Interaction volume radius: 5 \u00c5
Interaction volume height: 15 \u00c5
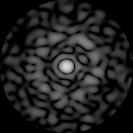
Disorder parameter: 0.8188